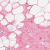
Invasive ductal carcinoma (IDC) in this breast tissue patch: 0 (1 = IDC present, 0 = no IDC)